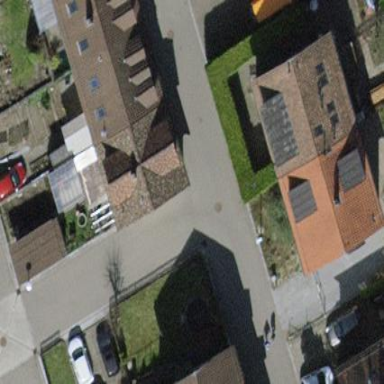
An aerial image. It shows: Building with tile roof.